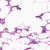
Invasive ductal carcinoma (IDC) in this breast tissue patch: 0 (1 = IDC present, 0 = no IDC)